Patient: sex M, age 69
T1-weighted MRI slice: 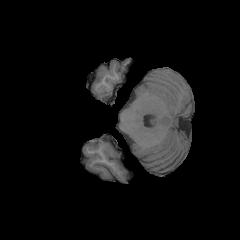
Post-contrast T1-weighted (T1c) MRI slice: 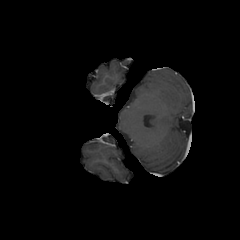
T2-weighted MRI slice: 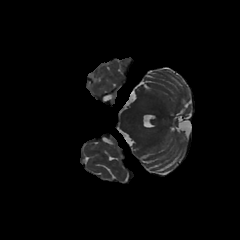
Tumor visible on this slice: no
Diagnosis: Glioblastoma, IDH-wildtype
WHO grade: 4